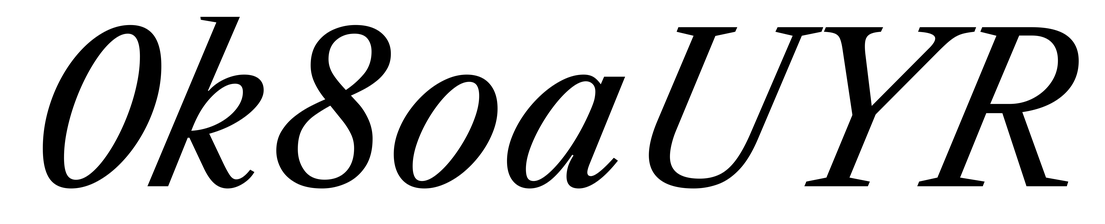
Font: LibreCaslonText-Italic_Italic